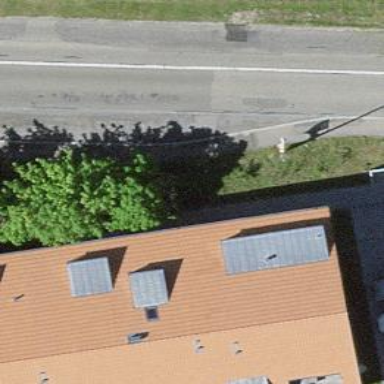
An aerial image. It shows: Bus stop with platform for public transport.